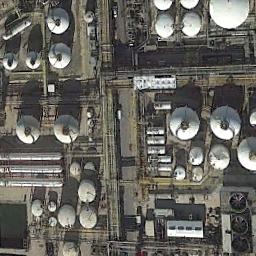
Label: storage tanks